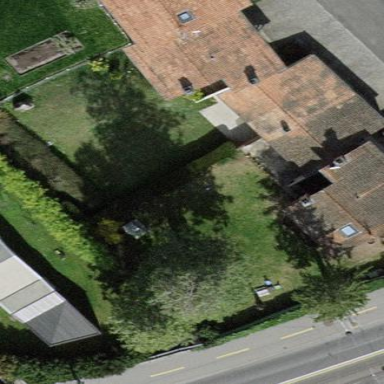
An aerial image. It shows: Garden surrounded by fence.